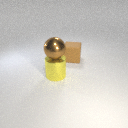
large yellow metal cylinder below large brown metal sphere